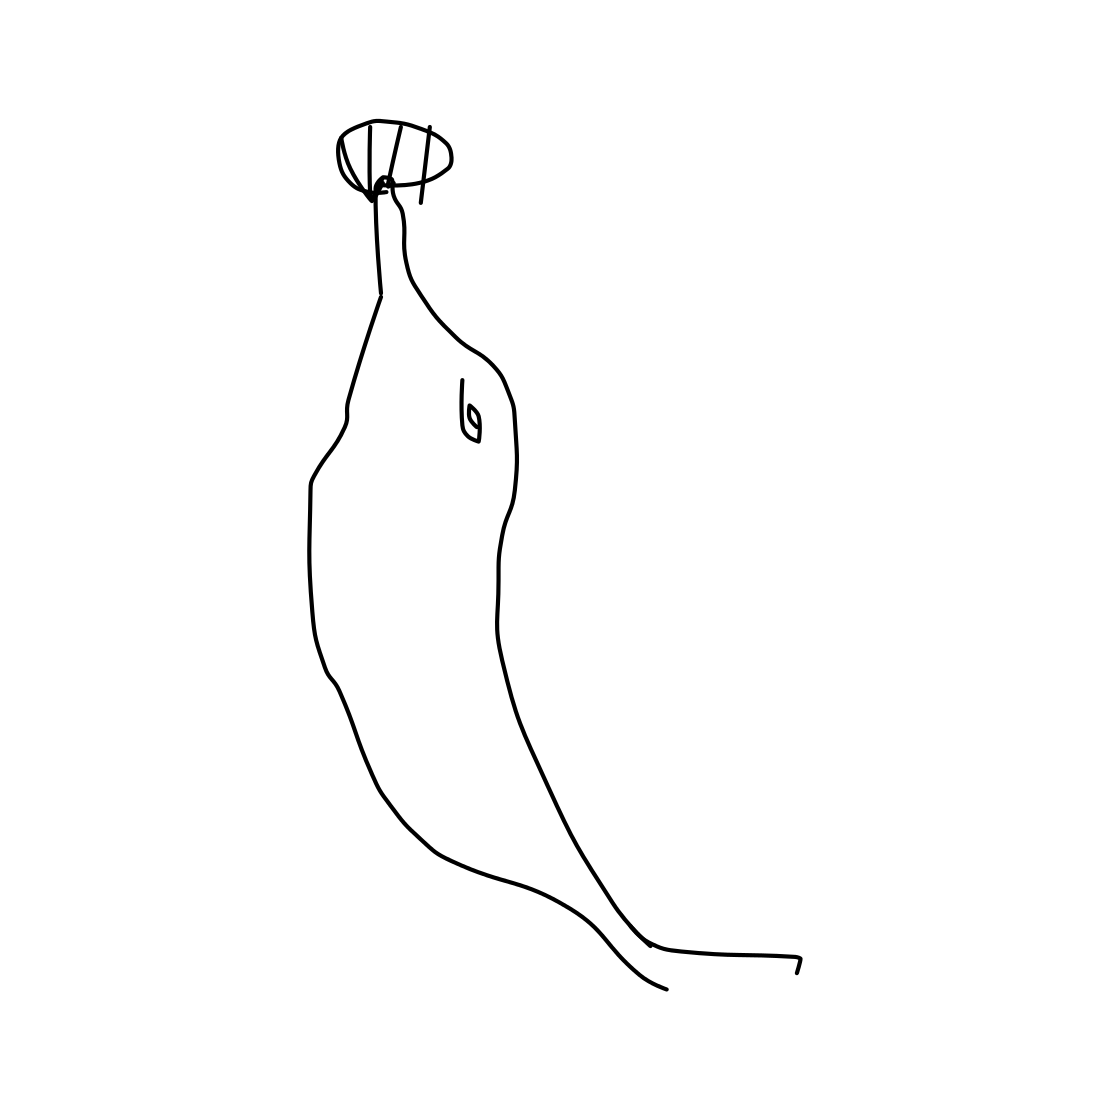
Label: dolphin